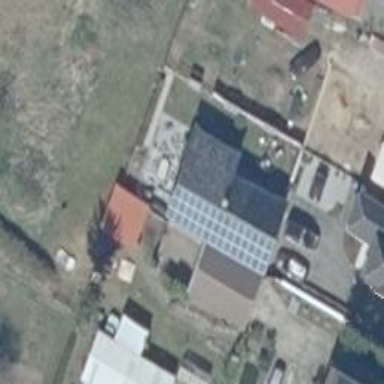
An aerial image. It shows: Solar photovoltaic panel generator producing electricity in small installation.